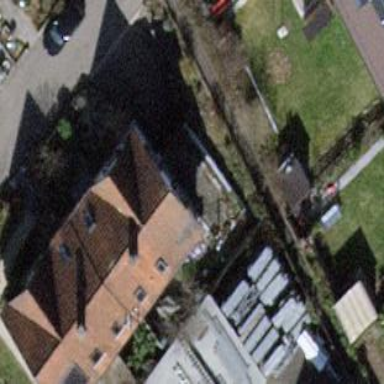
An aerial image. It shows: Residential building.